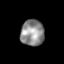
Tissue: skin
Cell type: Epithelial cells
Senescence score: 0.2344
Nuclear area (px): 604
Mean DAPI intensity: 140.805